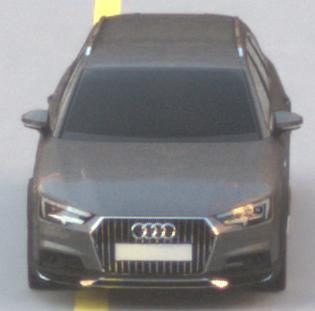
Make: Audi
Model: A4 Allroad 45 TFSI
Detailed model: A4 (B9) allroad
Model produced from: 2019/02
Model produced until: 2019/05
Doors: 5
Color: gray
Road condition: dry road
Daytime: sunrise or sunset
Contrast: low contrast